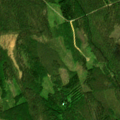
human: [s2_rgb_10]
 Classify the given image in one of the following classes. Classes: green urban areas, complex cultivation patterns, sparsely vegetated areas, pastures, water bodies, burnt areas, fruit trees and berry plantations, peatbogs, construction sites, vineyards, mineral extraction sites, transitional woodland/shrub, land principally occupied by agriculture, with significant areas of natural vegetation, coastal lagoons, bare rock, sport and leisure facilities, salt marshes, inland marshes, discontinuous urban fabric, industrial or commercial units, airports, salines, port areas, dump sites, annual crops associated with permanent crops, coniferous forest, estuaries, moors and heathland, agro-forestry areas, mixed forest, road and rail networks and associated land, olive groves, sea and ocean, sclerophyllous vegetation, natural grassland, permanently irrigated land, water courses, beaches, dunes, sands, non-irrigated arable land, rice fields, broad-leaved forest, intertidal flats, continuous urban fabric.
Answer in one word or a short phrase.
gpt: coniferous forest, mixed forest, transitional woodland/shrub, peatbogs